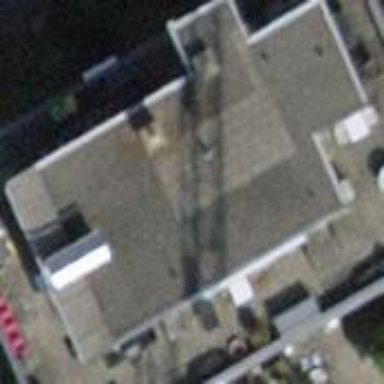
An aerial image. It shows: The building has flat roof oriented across.